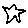
Label: star